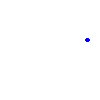
Particle: pion